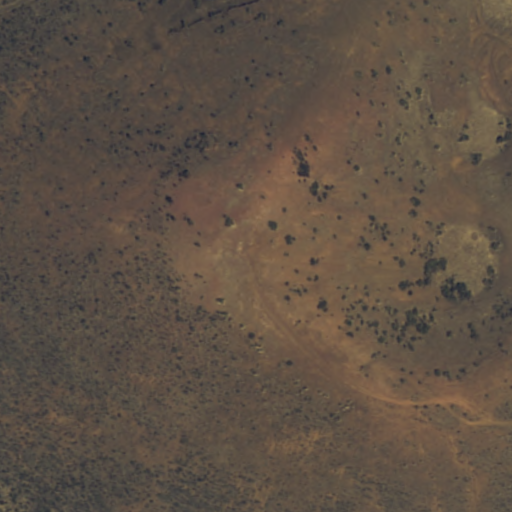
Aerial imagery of mountain in Hawaii named Omaokoili containing only unknown